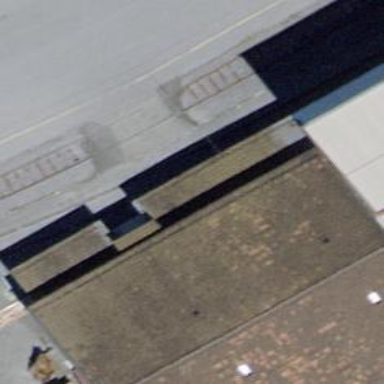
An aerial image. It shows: Rail yard with electrified contact lines for the railway.